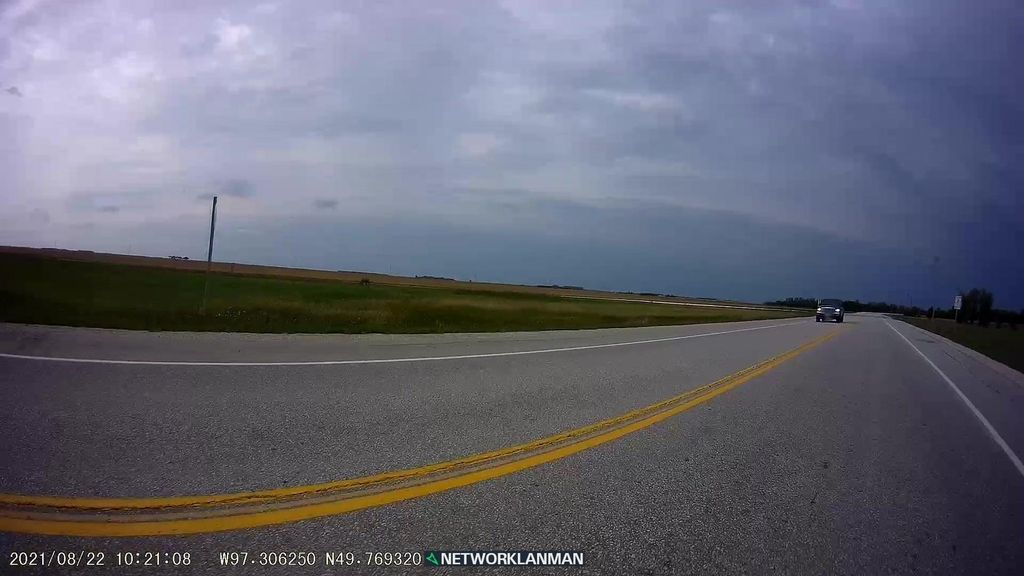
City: winnipeg